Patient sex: M
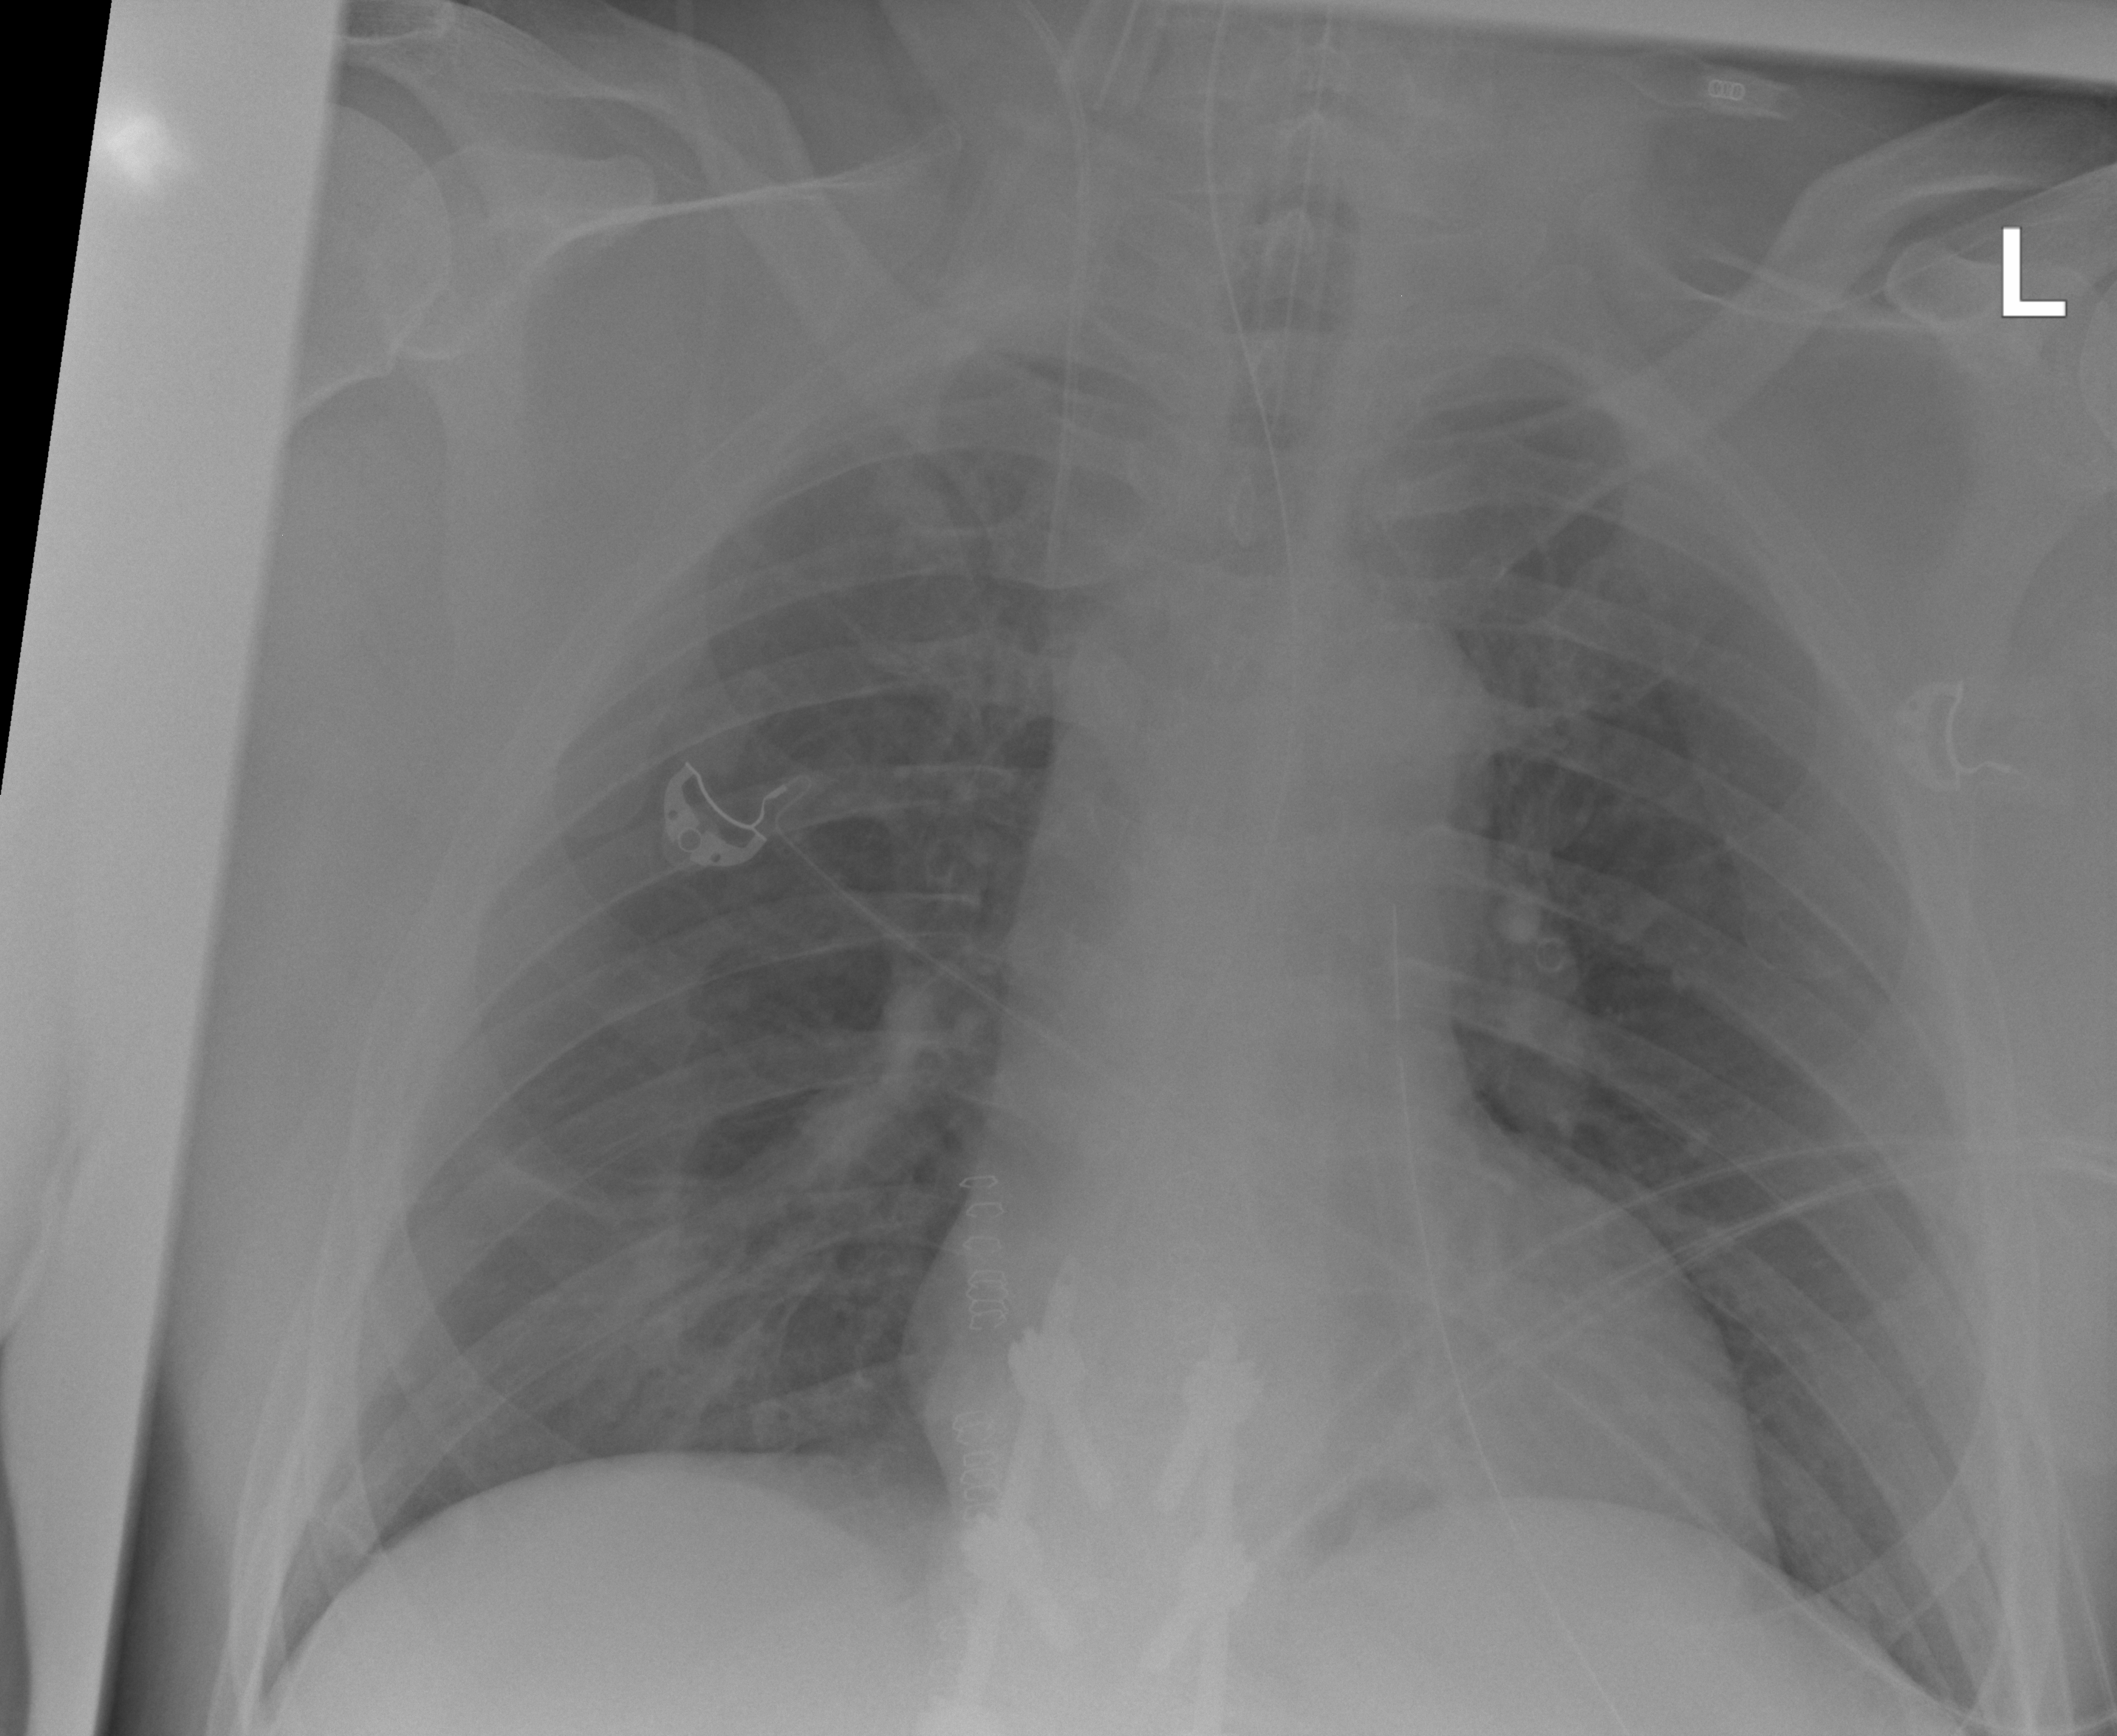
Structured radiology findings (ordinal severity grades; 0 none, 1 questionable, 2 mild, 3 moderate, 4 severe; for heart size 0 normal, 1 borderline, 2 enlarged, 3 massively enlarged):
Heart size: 0
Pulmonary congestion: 0
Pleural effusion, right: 0
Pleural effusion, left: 0
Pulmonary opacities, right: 2
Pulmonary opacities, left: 0
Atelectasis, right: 0
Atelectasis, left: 0